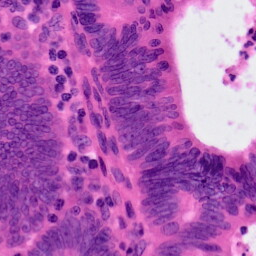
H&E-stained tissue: Colon